Question: I've been battling trying to figure out how to visually create a table. It's a weird table that is sortable by column but only rows are selectable.
For people using uTorrent it looks something like this

I can't find this anywhere in Visual Studio! If it's not avialiable, how would I go about creating it myself?
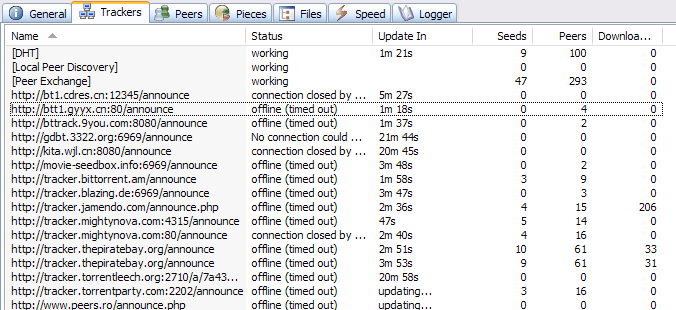
Answer: Looks like a regular <URL>.